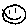
Label: smiley face